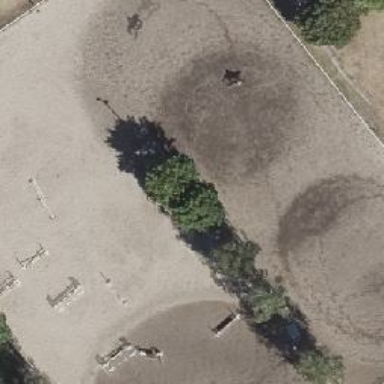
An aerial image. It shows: Equestrian pitch for leisure land use.